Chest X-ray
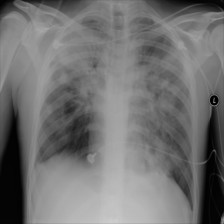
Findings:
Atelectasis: negative
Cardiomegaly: negative
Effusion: negative
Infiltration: positive
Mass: negative
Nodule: negative
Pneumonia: negative
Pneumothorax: negative
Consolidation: negative
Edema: negative
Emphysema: negative
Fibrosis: negative
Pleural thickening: negative
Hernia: negative